【题型】选择题　【知识点】解析几何　【难度】medium
2023年暑期档动画电影《长安三万里》重新点燃了人们对唐诗的热情，唐诗中边塞诗又称出塞诗，是唐代汉族诗歌的主要题材，是唐诗当中思想性最深刻，想象力最丰富，艺术性最强的一部分，唐代诗人李颀的边塞诗《古从军行》开头两句说：“白日登山望烽火，黄昏饮马傍交河”。诗中隐含着一个有趣的数学问题——“将军饮马”，即将军在观望烽火之后从山脚下某处出发，先到河边饮马后再回军营，怎样走才能使总路程最短？在平面直角坐标系中，设将军的出发点是$A(2,4)$，军营所在位置为$B(6,2)$，河岸线所在直线的方程为$x+y-3=0$，若将军从出发点到河边饮马，再回到军营（“将军饮马”）的总路程最短，则( \   \ )

\vspace{5pt}
\noindent
A. 将军从出发点到河边的路线所在直线的方程是$6x-y-8=0$

\vspace{3pt}
\noindent
B. 将军在河边饮马的地点的坐标为$\left(\dfrac{13}{8},\dfrac{11}{8}\right)$

\vspace{3pt}
\noindent
C. 将军从河边回军营的路线所在直线的方程是$x-6y+6=0$

\vspace{3pt}
\noindent
D. “将军饮马”走过的总路程为$5$
【解答】
\vspace{8pt}
\noindent
\textbf{【答案】B}

\vspace{3pt}
\noindent
\textbf{【分析】}由题意画出图形，则由三角形三边关系可知点$C$为使得总路程最短的“最佳饮水点”，$A,C,B_1$三点共线满足题意，其中点$B_1$为点$B$关于直线的对称点，对于A，由根据$BB_1$被$x+y-3=0$垂直平分求出$B_1$的坐标进一步可求得方程对比即可；对于B，联立直线方程求解即可；对于C，由两点求出斜率，写出直线的点斜式方程，化简对比即可；对于D，根据两点间距离公式求解即可.

\vspace{5pt}
\noindent
\textbf{【详解】}如图所示：

\vspace{3pt}
\noindent
由题意可知$A,B$在$x+y-3=0$的同侧，设点$B$关于直线$x+y-3=0$的对称点为$B_1(a,b)$，

\noindent
$A,C,B_1$三点共线满足题意，点$C$为使得总路程最短的“最佳饮水点”，

\noindent
则
$\begin{cases}
\dfrac{a+6}{2}+\dfrac{b+2}{2}-3=0 \\
\dfrac{b-2}{a-6}\times(-1)=-1
\end{cases}$
，解得
$\begin{cases}
a=1 \\
b=-3
\end{cases}$
，即$B_1(1,-3)$，

\vspace{3pt}
\noindent
对于A，直线$AB_1$的斜率为$k=\dfrac{4-(-3)}{2-1}=7$，所以将军从出发点到河边的路线所在直线的方程是$y+3=7(x-1)$，即$7x-10-y=0$，故A正确；

\vspace{3pt}
\noindent
对于B，联立$\begin{cases}7x-10-y=0 \\ x+y-3=0\end{cases}$，解得$\begin{cases}x=\dfrac{13}{8} \\ y=\dfrac{11}{8}\end{cases}$，即将军在河边饮马的地点的坐标为$\left(\dfrac{13}{8},\dfrac{11}{8}\right)$，故B正确；

\vspace{3pt}
\noindent
对于C，由C选项分析可知点$C\left(\dfrac{13}{8},\dfrac{11}{8}\right)$，直线$CB$的斜率为$k=\dfrac{2-\dfrac{11}{8}}{6-\dfrac{13}{8}}=\dfrac{1}{7}$，所以直线$CB$的方程为$y-2=\dfrac{1}{7}(x-6)$，即$x-7y+8=0$，故C错误；

\vspace{3pt}
\noindent
对于D，$|AC|+|CB|=|AC|+|CB_1|=|AB_1|=\sqrt{1^2+7^2}=5\sqrt{2}$，即“将军饮马”走过的总路程为$5\sqrt{2}$，故D错误。

\vspace{5pt}
\noindent
故选：B.

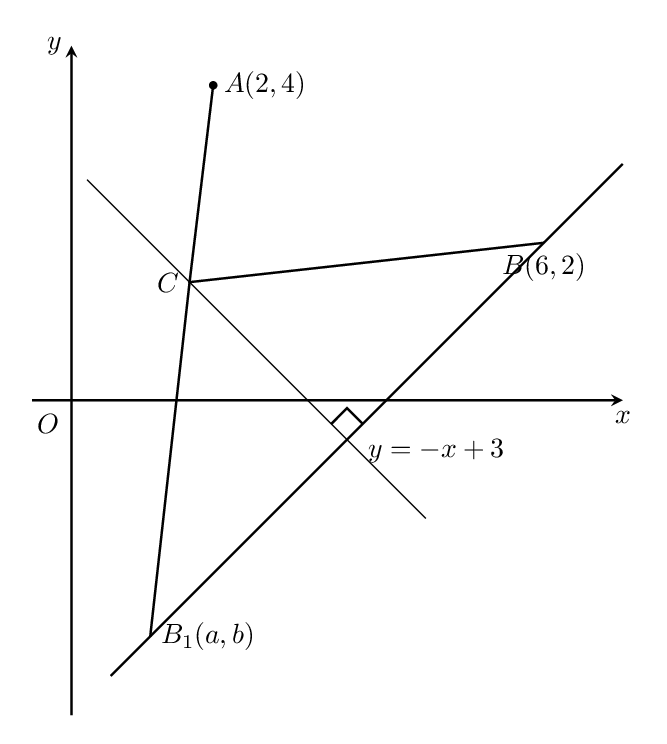